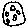
Label: moon